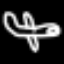
Label: airplane